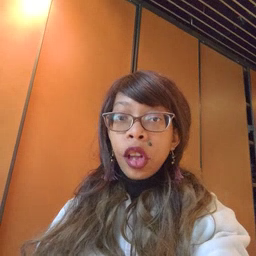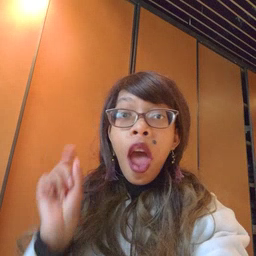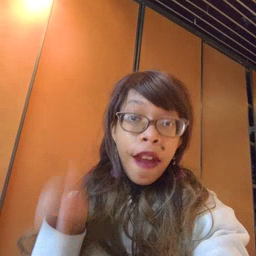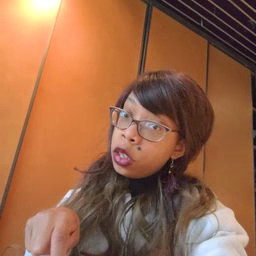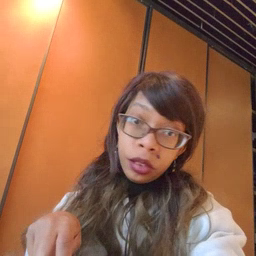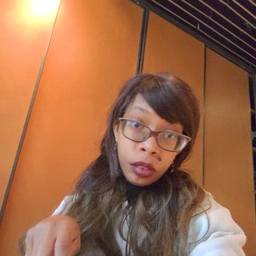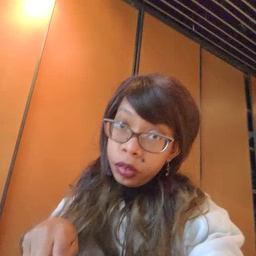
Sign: haveto